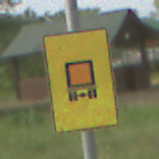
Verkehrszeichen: KennzeichnungspflichtigeFahrzeugeGefaehrlicheGueterOhnePfeilsymbol
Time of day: MorningAfternoon
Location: Outdoor (Nature)
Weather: PartlyCloudy
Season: NotSpecified
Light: Natural